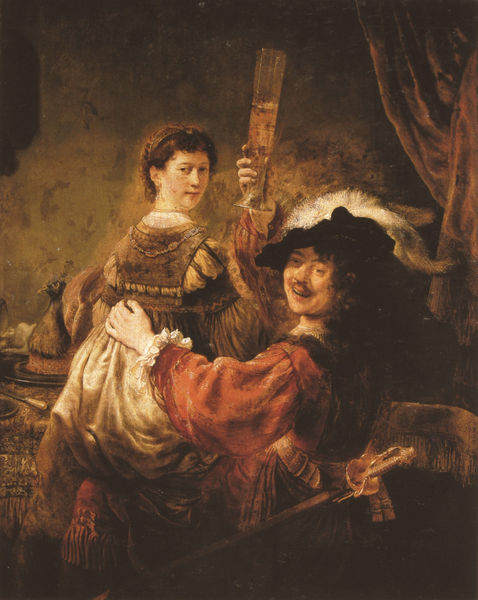
Titel: Selbstbildnis mit Saskia
Künstler: Rembrandt
Standort: Dresden
Institution: Staatliche Kunstsammlungen
Schlagwörter: dunkel, feder, gemälde, hand, mann, rubens, schatten, umhang, vogel, weiß, grün, sitzen, braun, frau, glas, hell, hut, hüte, kleid, kleider, kopfbedeckungen, licht, mund, nase, rücken, schmuck, schwarz, stuhl, tisch, zimmer, blick, haus, rot, fächer, schleife, teppich, betrunken, feier, feiern, mütze, mützen, saufen, schnurrbart, trinken, wand, arm, augen, federn, gesicht, halten, messer, rembrandt, spitze, stehen, teller, bildnis, holland, niederlande, portrait, porträt, schauen, tischtuch, vorhang, öl, fransen, haare, kelch, mantel, sessel, sitzend, adel, paar, ohren, federbusch, federhut, kopfbedeckung, lächeln, schürze, hintern, rückenansicht, liebe, kette, hof, essen, gardine, schnurbart, tapete, weib, maler, rüschen, schoß, schnauzer, selbstporträt, tor, schinken, becher, dirne, lachen, hell dunkel, geld, künstler, barrett, schwert, säbel, schlagstock, selbstbildnis, bier, degen, beutel, ehefrau, mahl, küche, ehepaar, barett, selbstportrait, fasan, anzüglich, fröhlich, hahn, trinker, edelmann, federschmuck, vorhand, gattin, rute, pfauenfeder, spaß, gasthaus, wirtshaus, ausgelassen, prost, gastwirtschaft, bordell, freier, hure, prosten, hute, hutfeder, goldbraun, verlorener sohn, verlorene sohn, berühmt, sektflöte, freuen, musketier, borhang, bordellszene, sitzuen, der verlorene sohn, messesr, rückenantwort, saskia, 1600, hre, hnad, innenhut, ä, bierseligkeit